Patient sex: F
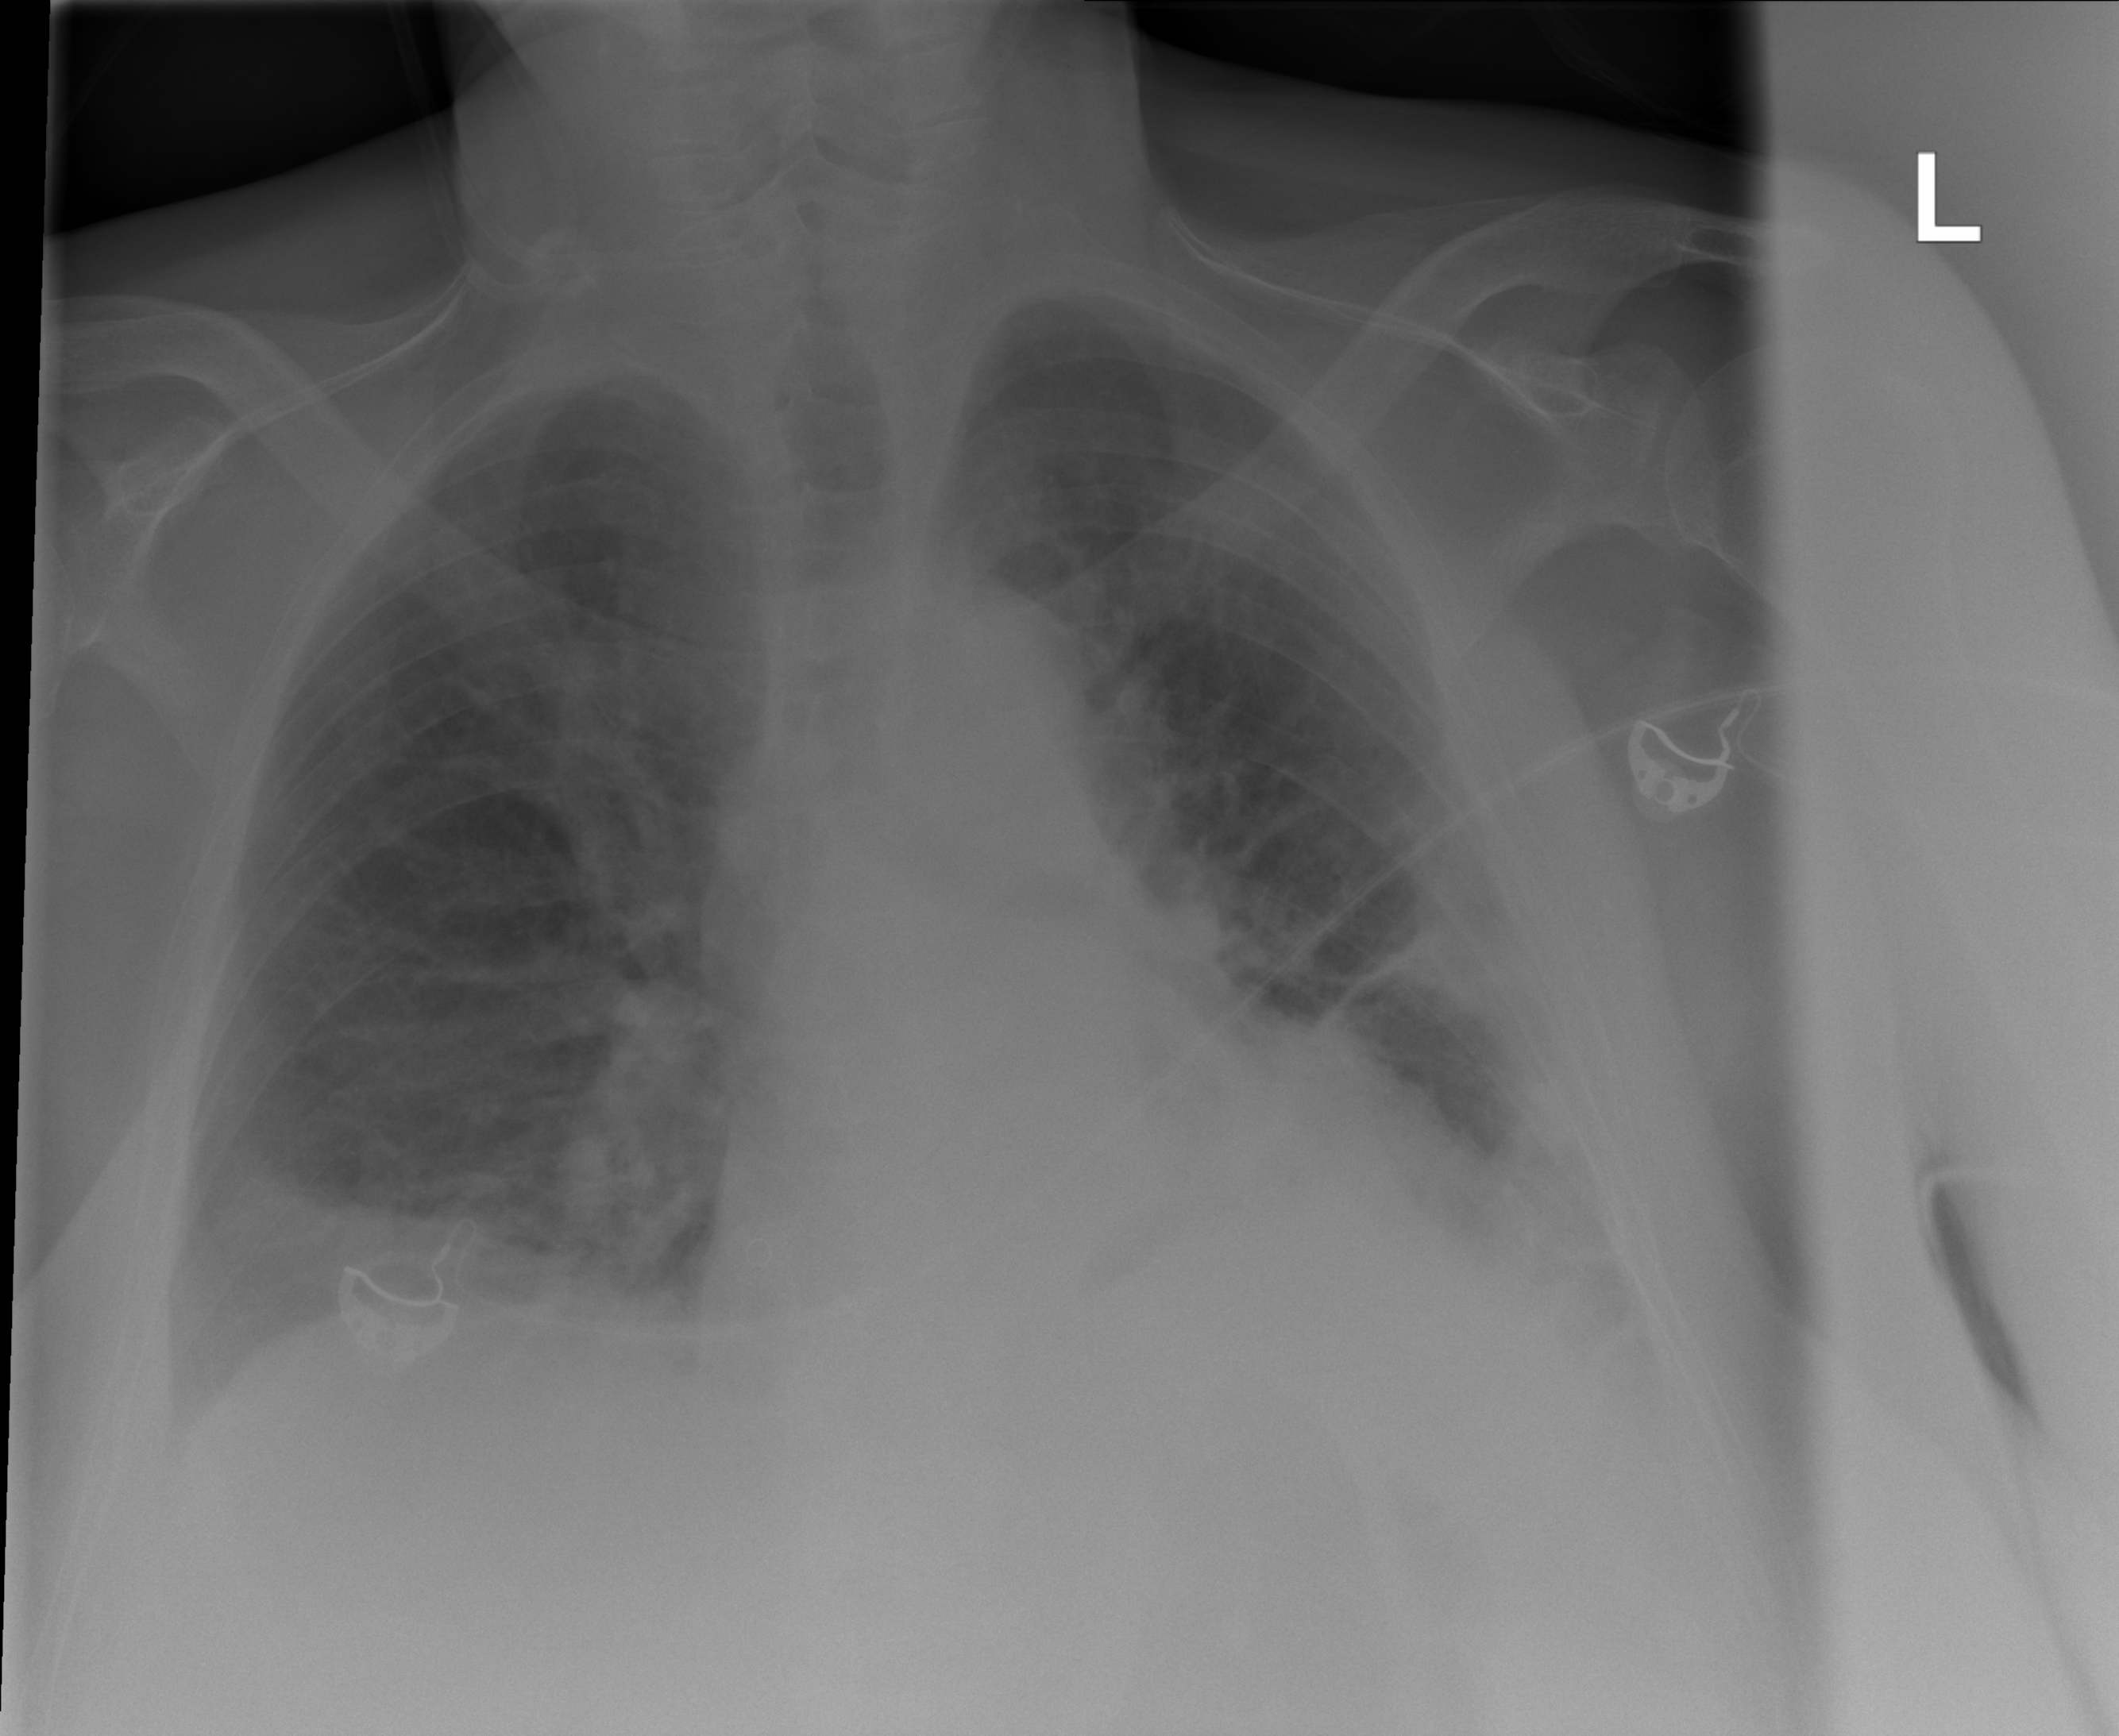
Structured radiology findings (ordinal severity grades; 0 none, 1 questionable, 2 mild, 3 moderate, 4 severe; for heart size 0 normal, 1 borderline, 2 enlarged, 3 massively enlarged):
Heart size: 2
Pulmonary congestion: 3
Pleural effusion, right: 2
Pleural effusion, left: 2
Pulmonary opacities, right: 0
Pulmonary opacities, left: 0
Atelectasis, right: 2
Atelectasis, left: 2